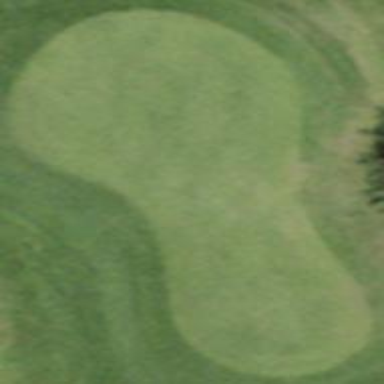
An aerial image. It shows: Green golf area with grass land use.